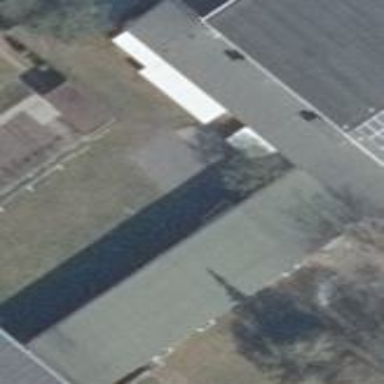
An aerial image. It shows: Part of building with flat black roof.